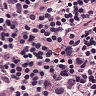
Metastatic tissue present: yes